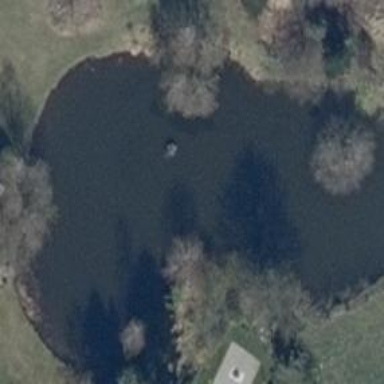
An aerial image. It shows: Serene pond surrounded by nature.